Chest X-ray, AP view. Patient: 43 years old, sex F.
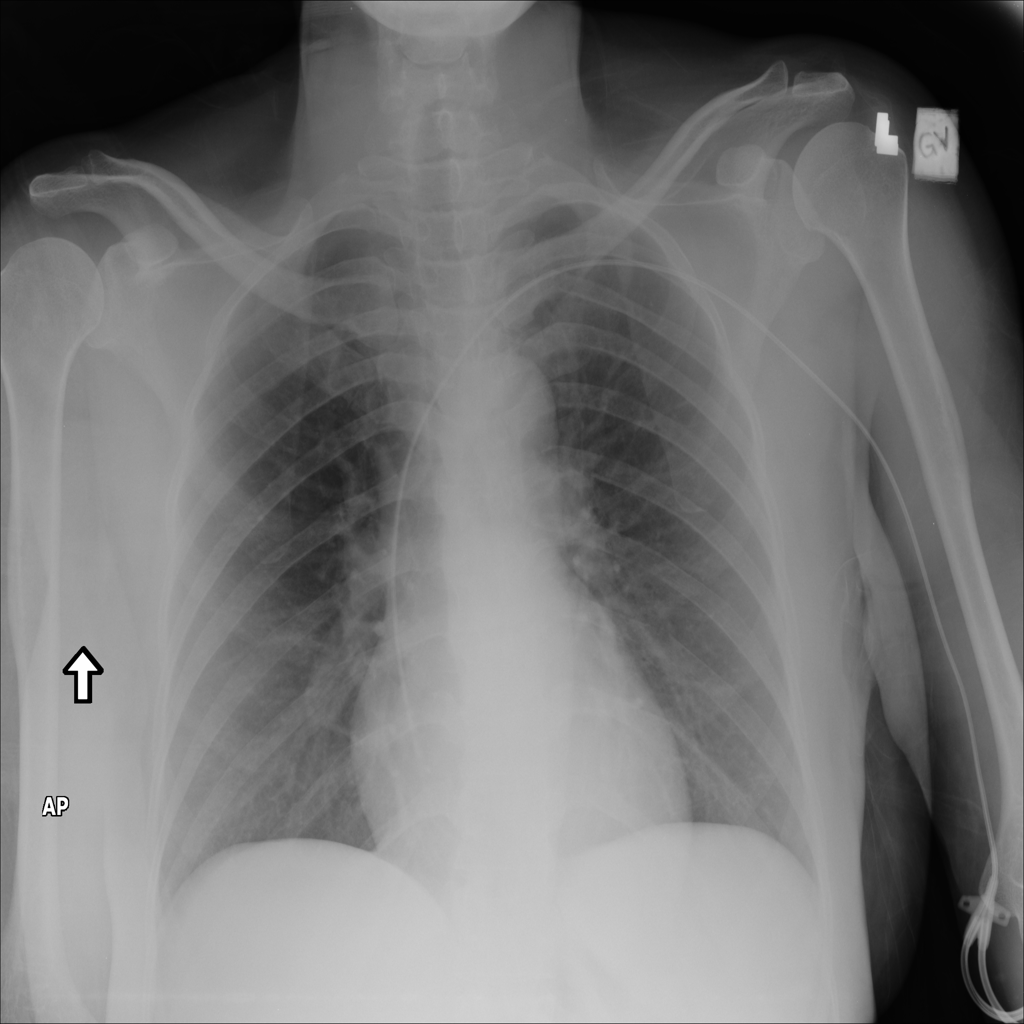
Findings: No Finding